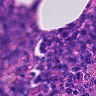
Metastatic tissue present: no